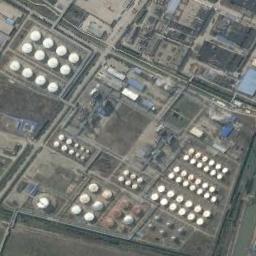
Label: storage tanks